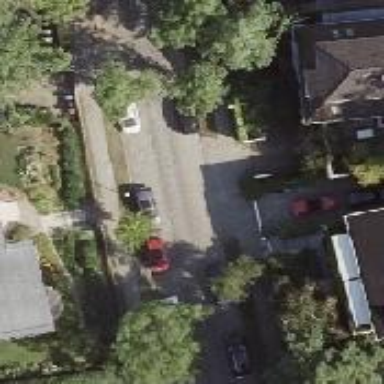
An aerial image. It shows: Residential road.